Question: I just started using resharper and it barks at this generated assemblyinfo.cs file.
Reason/Logic tells me I'm fine to take the line out because it's the latest version of resharper and it's a popular tool.
My worry is something along the lines of my limited understanding w.s.t. interactions of newer c# features like extension methods in combination with taking a "using" out that appears to not be "used".
Hope that made some sense.
Here's the screen shot for clarity's sake.

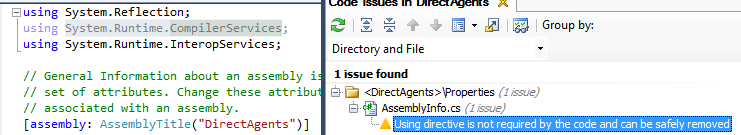
Answer: It has nothing to do with 'newer C# features', you can safely remove it.